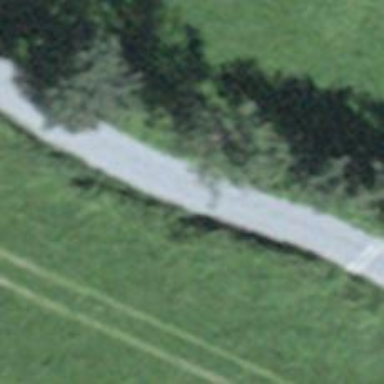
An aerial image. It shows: Track with fine gravel surface. The track type is grade 2.